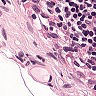
Metastatic tissue present: no